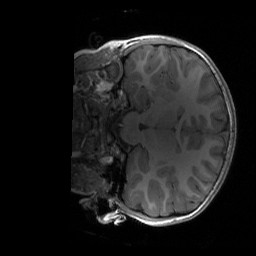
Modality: T1w
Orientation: coronal
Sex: female
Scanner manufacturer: siemens
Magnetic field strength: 3 T
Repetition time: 1.9 s
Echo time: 0.00243 s